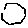
Label: hexagon